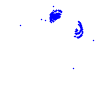
Particle: electron